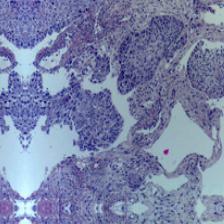
Diagnosis: OSCC